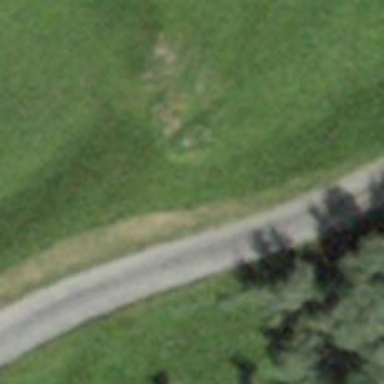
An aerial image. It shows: Unclassified road.